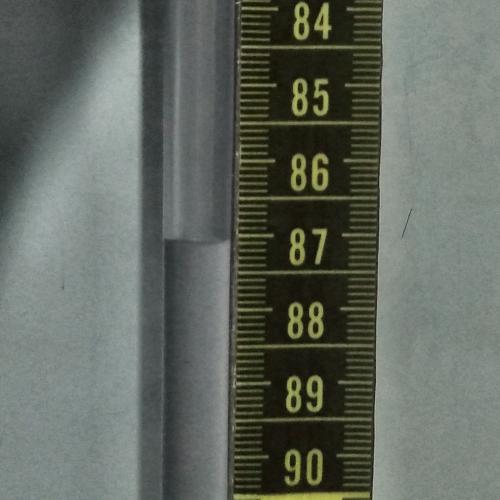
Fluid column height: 87.1 cm